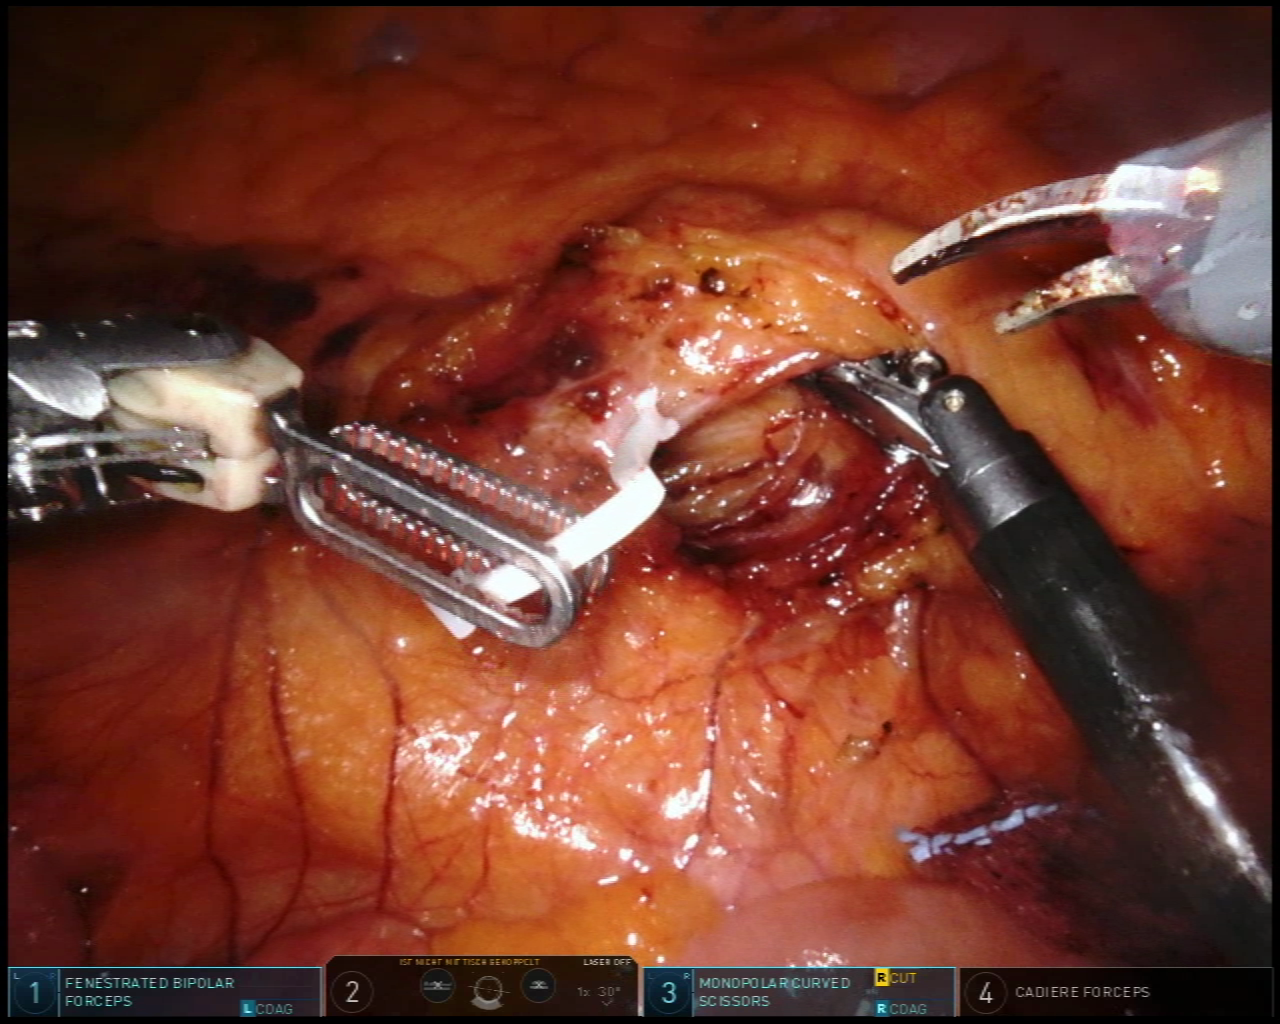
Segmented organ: inferior_mesenteric_artery
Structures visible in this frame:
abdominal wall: no
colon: yes
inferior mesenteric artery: yes
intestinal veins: no
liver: no
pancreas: no
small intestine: yes
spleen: no
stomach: no
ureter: no
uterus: no
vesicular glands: no